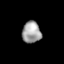
Tissue: lung
Cell type: Others
Senescence score: 0.2344
Nuclear area (px): 394
Mean DAPI intensity: 161.756